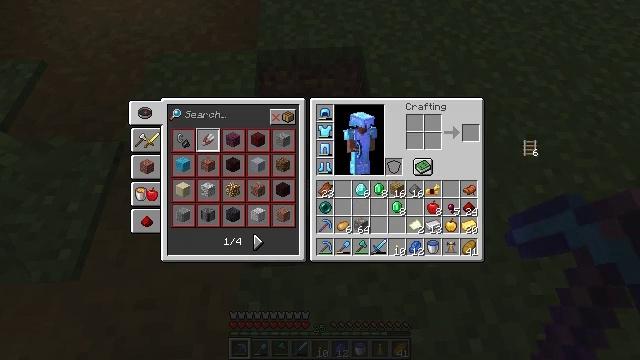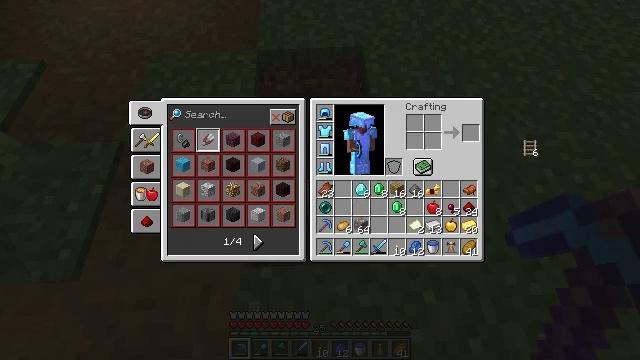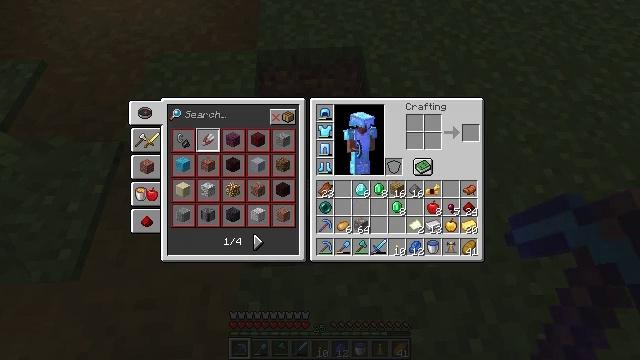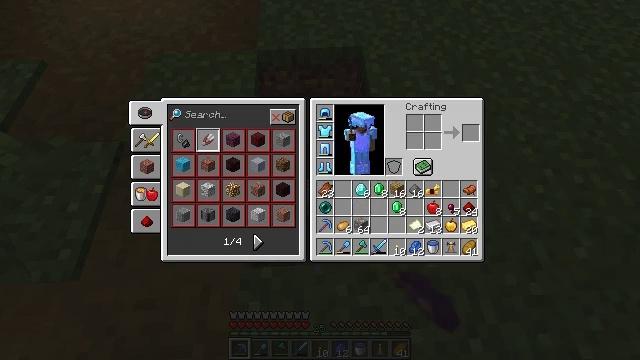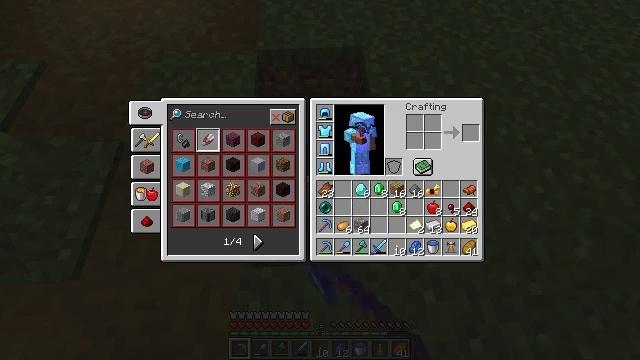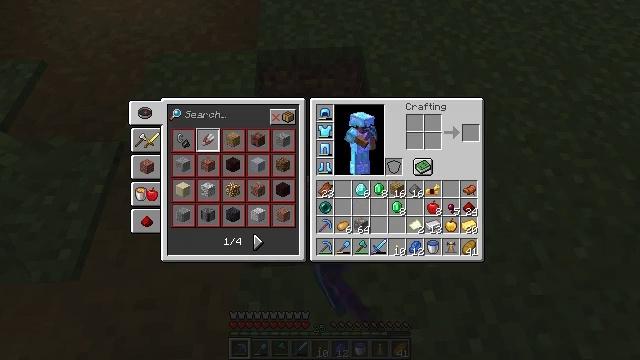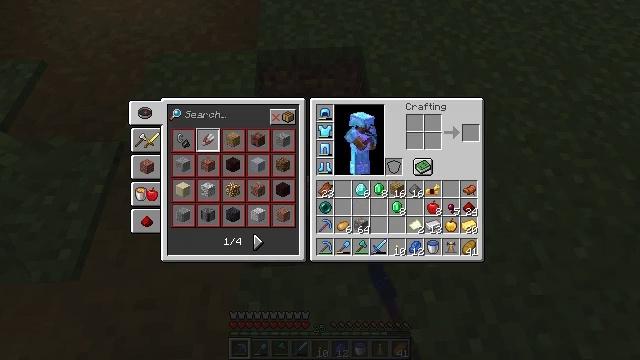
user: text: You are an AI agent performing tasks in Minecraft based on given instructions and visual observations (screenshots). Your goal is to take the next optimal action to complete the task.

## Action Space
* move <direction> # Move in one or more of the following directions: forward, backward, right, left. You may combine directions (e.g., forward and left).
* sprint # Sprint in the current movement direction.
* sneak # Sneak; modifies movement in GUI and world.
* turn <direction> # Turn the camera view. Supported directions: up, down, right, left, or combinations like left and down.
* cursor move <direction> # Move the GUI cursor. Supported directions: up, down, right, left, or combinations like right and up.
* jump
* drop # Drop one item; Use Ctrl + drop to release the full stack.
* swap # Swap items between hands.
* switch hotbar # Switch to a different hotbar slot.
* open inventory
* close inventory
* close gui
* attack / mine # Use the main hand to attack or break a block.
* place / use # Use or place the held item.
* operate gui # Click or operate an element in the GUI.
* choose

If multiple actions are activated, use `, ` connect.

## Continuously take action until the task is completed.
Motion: motion action
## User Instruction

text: Drop a rail.
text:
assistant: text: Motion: operate gui
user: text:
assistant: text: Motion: no_op
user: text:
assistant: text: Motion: no_op
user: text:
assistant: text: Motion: no_op
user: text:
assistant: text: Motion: no_op
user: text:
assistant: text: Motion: no_op
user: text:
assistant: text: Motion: no_op